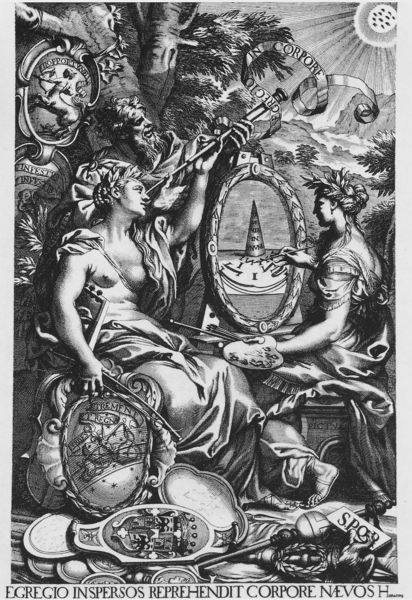
Titel: Radierung als Vorsatz von “Il Cannonochale Aristotelico” des E. Tesauro
Schlagwörter: akt, baum, körper, mann, nackt, frau, schwarz, blick, malerei, sonne, oval, rund, brüste, schrift, stab, farben, grafik, kartusche, inschrift, maler, malerin, druck, stich, künstler, kunst, künstlerin, malen, rom, wappen, fernrohr, römisch, latein, spqr, zentaure, loorbeerkranz, küntler